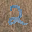
Label: 2